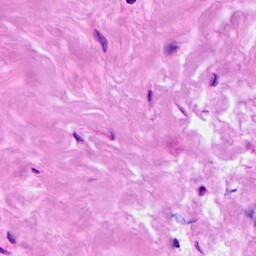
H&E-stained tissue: Breast